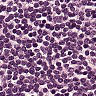
Metastatic tissue present: no